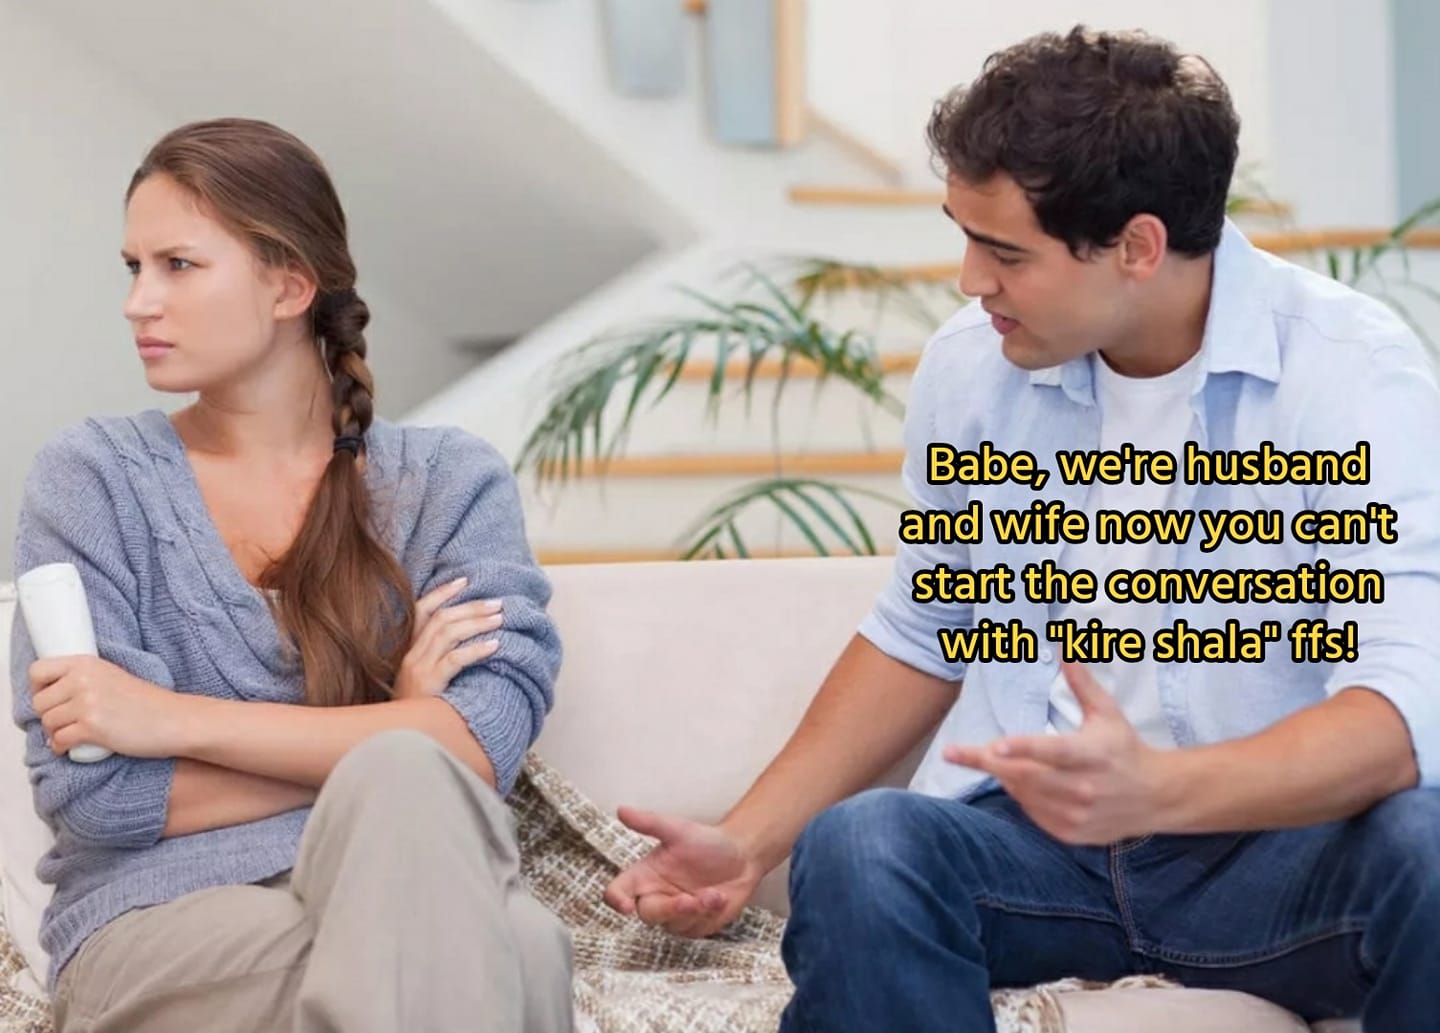
Caption: Babe, we're husband and wife now you can't start the conversation with "kire shala" ffs !
Label: non-hate